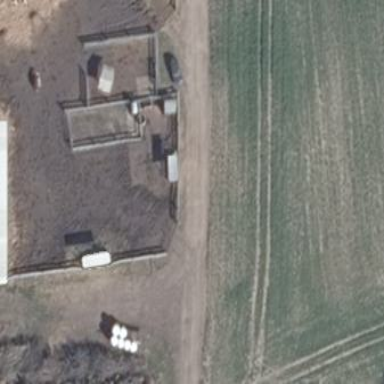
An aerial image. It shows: Farmyard area.